Chest X-ray:
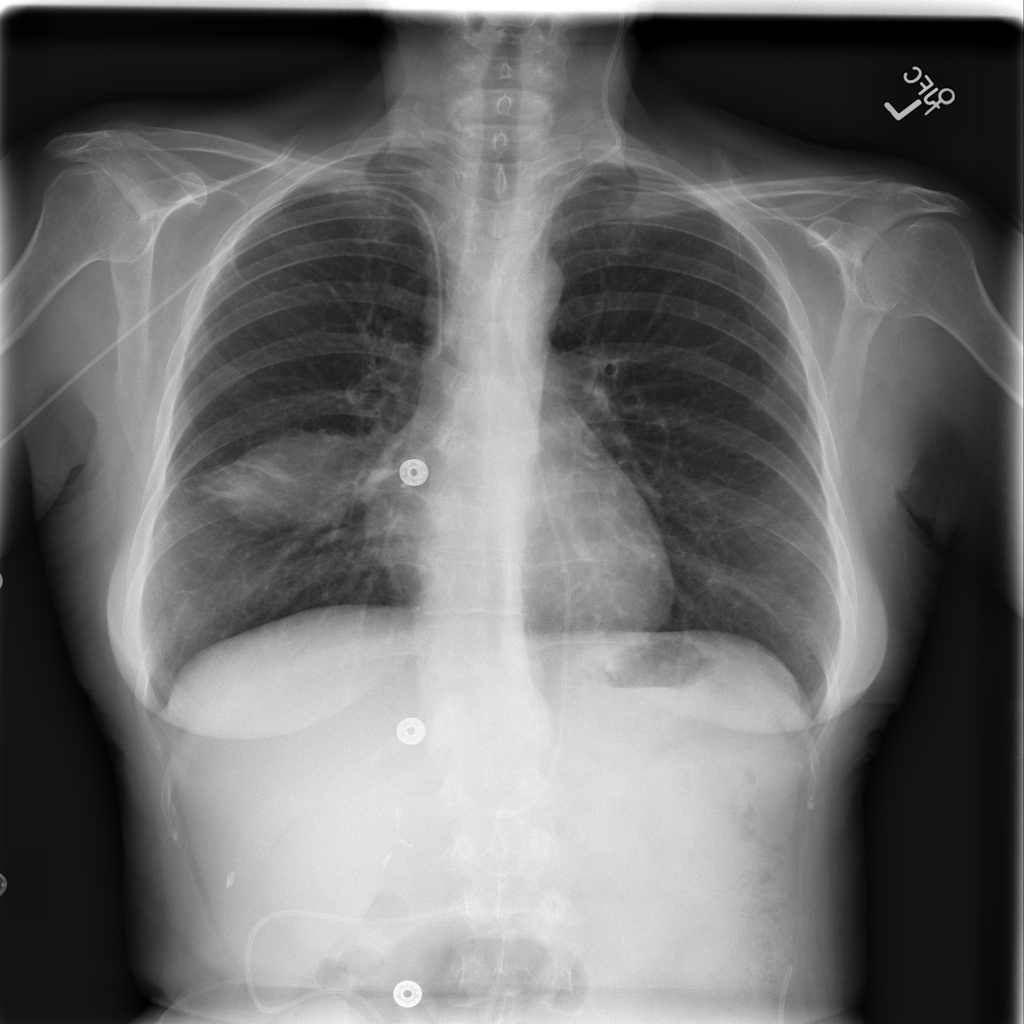
Findings: Effusion
No abnormal finding: no